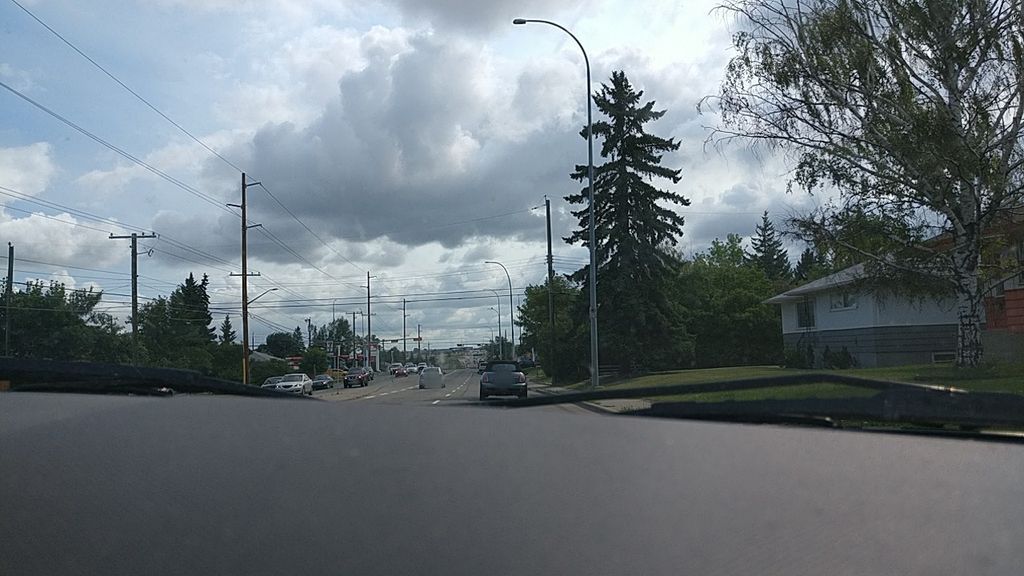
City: calgary